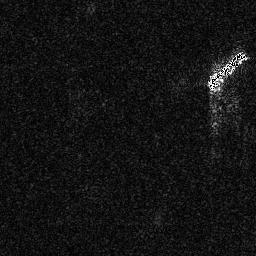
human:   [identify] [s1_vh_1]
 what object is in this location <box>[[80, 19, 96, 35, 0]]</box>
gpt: <ref>1 large ship at the top right</ref>